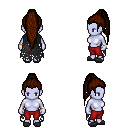
a pixel art fantasy rpg character, female body template, dark elf, purple skin, black tattered cape, red pants, brown extra-long topknot hairstyle, bracelets, gray slippers, four views (front, back, left, right), 2x2 character sprite sheet, small pixel art, hard edges, no anti-aliasing